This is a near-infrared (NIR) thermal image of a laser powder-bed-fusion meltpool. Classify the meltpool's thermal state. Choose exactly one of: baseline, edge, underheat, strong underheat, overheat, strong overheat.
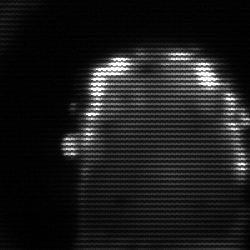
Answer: baseline